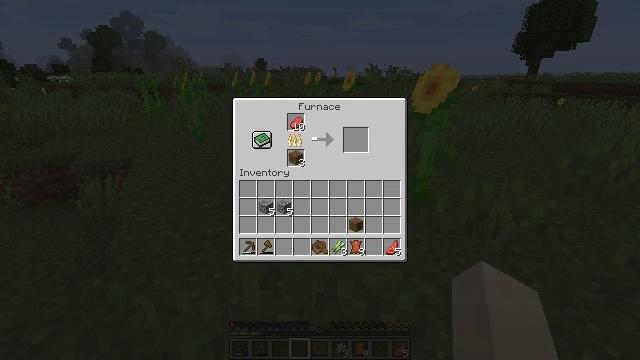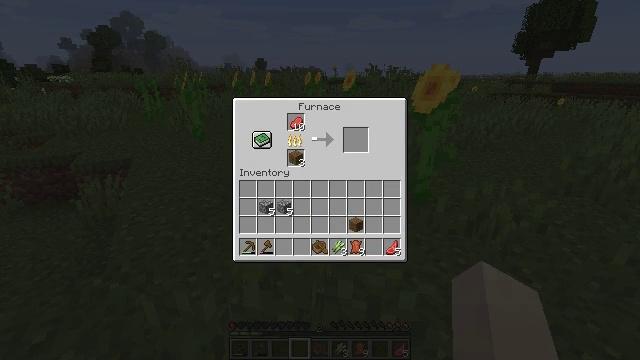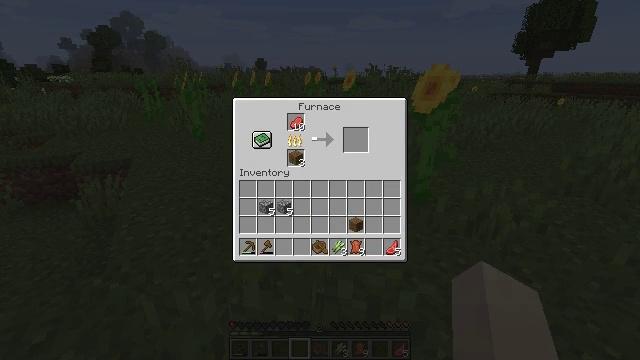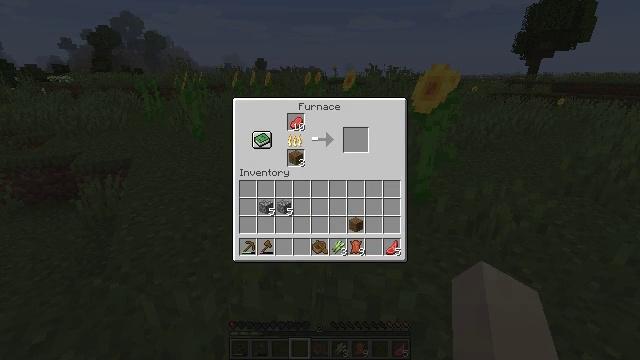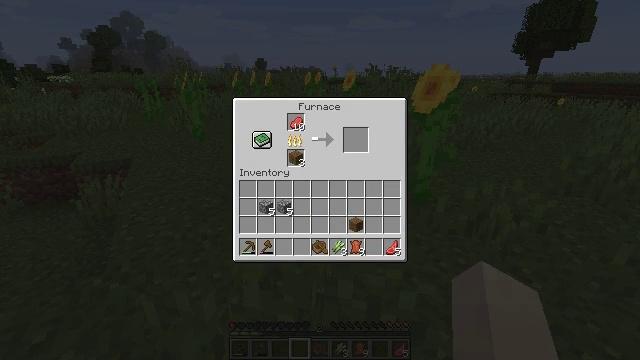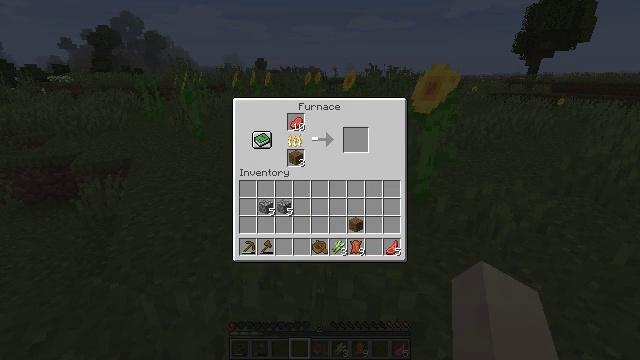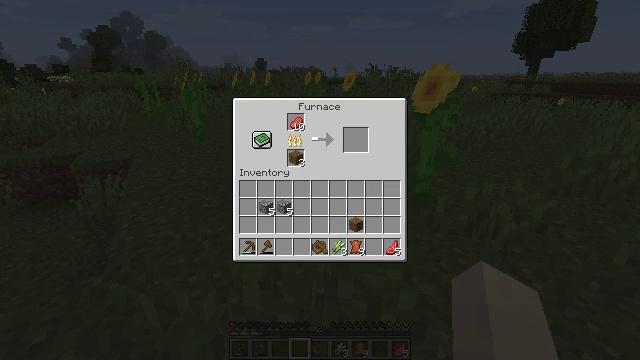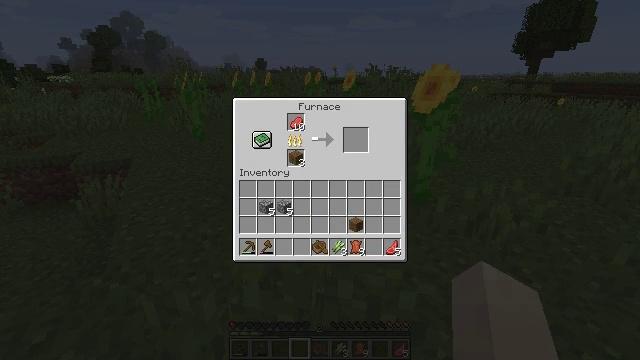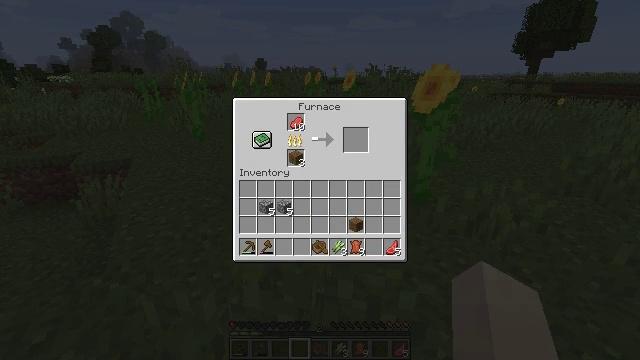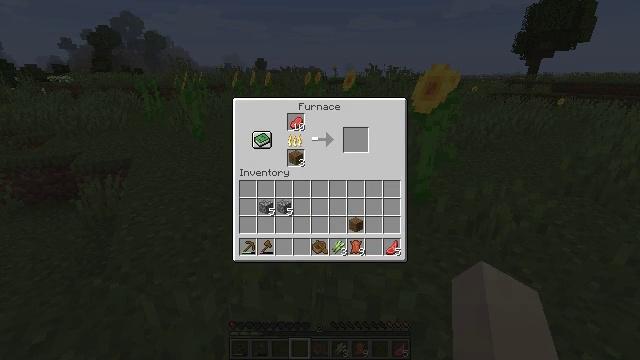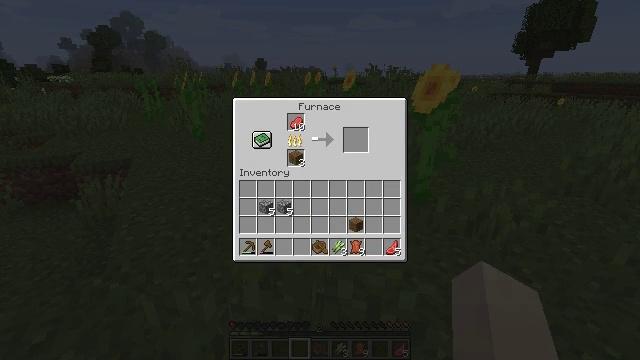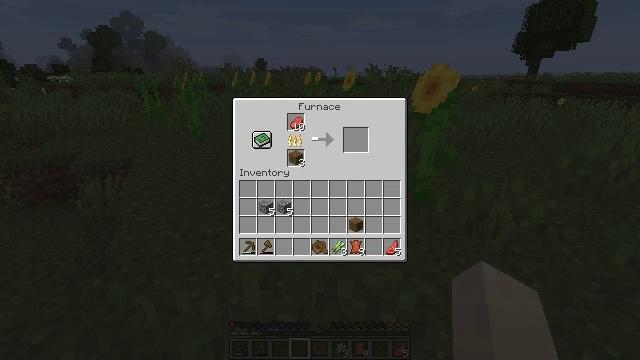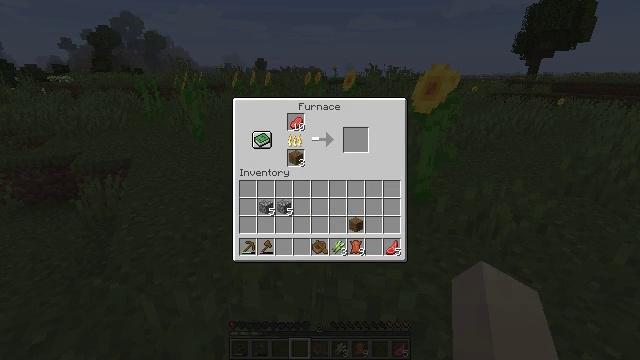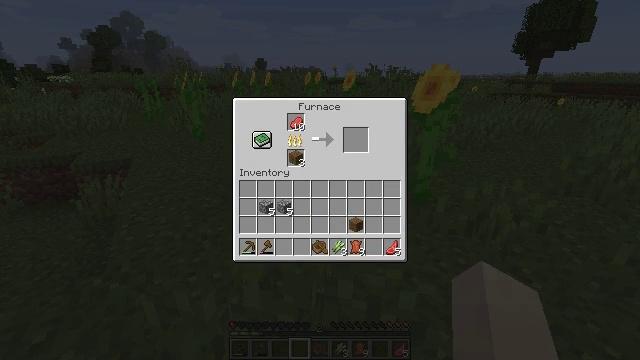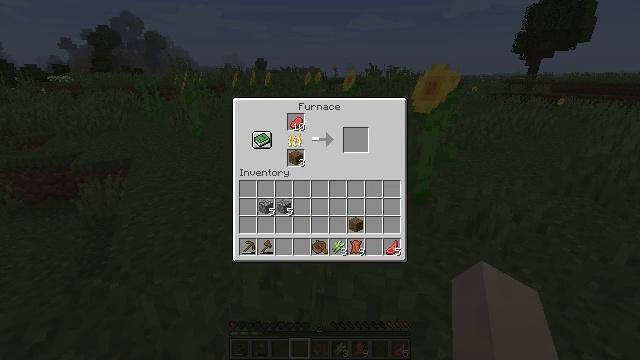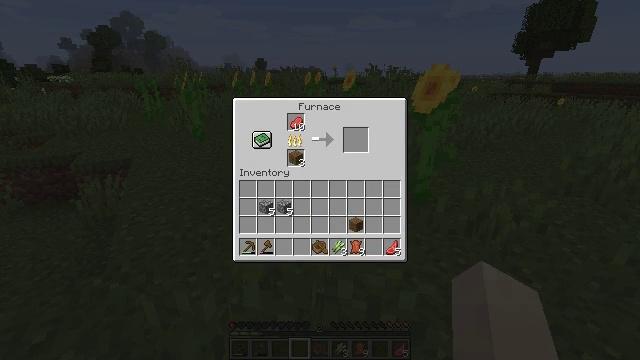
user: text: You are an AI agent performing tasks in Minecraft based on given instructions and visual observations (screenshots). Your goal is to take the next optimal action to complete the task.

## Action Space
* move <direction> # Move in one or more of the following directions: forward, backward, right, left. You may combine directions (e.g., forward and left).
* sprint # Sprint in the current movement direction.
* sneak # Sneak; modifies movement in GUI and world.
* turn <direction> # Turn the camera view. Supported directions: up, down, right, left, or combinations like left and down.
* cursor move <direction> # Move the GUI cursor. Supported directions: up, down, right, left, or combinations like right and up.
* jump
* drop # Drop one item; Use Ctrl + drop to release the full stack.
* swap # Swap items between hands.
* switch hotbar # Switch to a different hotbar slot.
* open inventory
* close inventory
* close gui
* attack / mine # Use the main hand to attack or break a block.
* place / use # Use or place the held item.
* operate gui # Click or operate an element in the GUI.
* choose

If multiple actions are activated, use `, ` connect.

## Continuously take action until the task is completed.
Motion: motion action
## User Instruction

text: craft item air
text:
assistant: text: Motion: no_op
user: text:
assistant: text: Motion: no_op
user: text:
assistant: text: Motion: no_op
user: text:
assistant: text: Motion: no_op
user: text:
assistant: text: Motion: no_op
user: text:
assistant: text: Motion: no_op
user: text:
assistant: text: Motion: no_op
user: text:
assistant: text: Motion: no_op
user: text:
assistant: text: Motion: no_op
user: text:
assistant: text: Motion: no_op
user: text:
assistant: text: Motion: no_op
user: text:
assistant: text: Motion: no_op
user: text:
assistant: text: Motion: no_op
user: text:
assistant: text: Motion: no_op
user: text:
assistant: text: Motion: no_op
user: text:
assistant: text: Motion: no_op
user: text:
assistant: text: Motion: no_op
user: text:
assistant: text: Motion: no_op
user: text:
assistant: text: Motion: no_op
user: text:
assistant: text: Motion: no_op
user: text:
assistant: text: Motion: no_op
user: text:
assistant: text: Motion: no_op
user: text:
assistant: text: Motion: no_op
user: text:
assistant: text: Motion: no_op
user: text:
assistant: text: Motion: no_op
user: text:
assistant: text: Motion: no_op
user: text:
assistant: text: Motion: no_op
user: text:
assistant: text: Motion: no_op
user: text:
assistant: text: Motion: no_op
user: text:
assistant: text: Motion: no_op